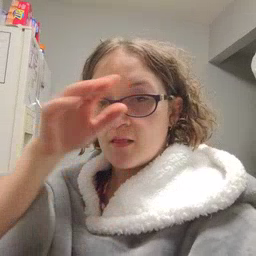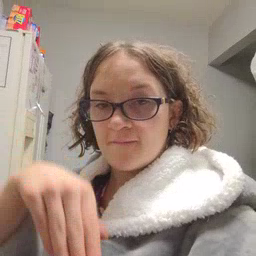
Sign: elephant